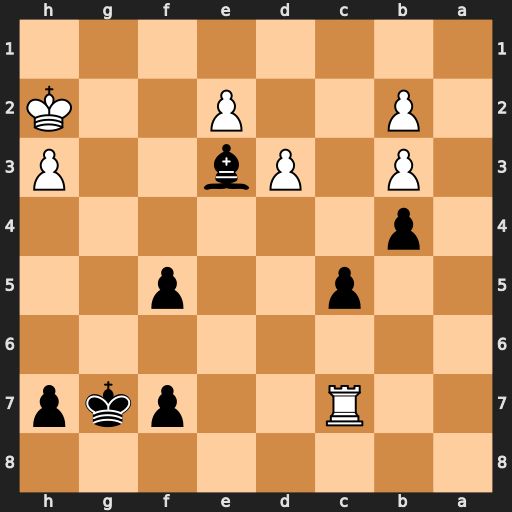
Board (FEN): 8/2R2pkp/8/2p2p2/1p6/1P1Pb2P/1P2P2K/8
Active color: b
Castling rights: -
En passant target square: -
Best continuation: Bf4+ Kg2 Bxc7